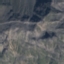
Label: HerbaceousVegetation